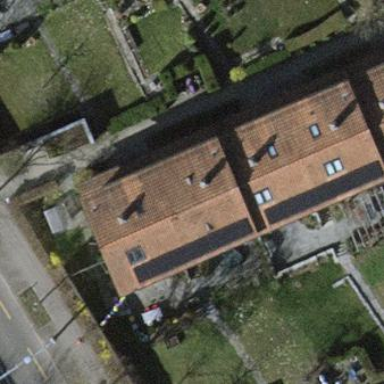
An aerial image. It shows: Beige house with gabled roof made of roof tiles in orangered color. The roof is oriented across the building.